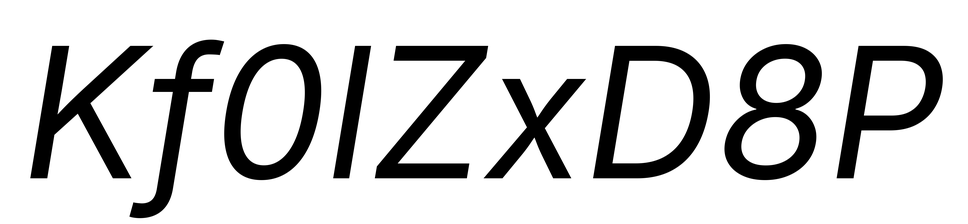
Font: Inter-Italic_Italic